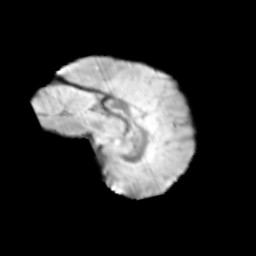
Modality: T2w
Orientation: sagittal
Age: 9
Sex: female
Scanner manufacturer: siemens
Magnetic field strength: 3 T
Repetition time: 3.8 s
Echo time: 0.07 s